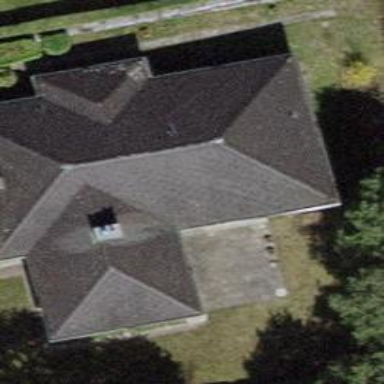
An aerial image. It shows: Detached building with hipped roof.